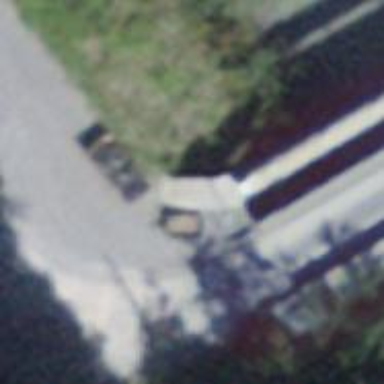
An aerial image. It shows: Bridge over water pipeline.